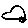
Label: car